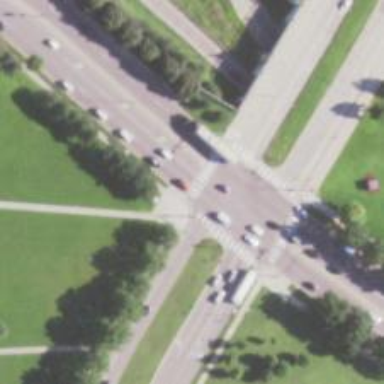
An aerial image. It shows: Zebra crossing on the road.